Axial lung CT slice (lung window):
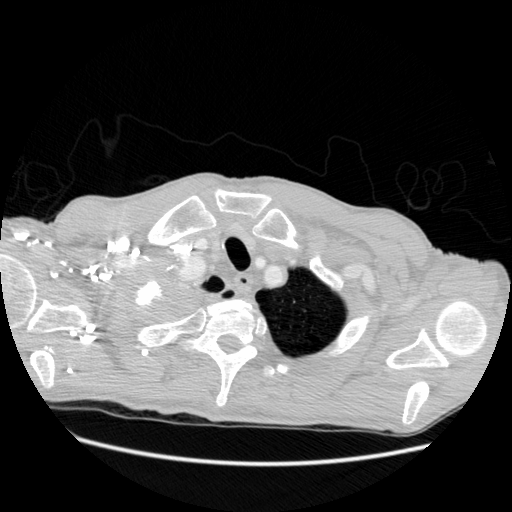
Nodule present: no